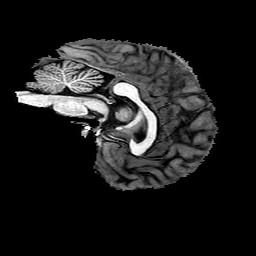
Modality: T1w
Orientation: sagittal
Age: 29
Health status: healthy
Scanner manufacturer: philips
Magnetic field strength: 3 T
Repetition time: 0.007828 s
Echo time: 0.003592 s